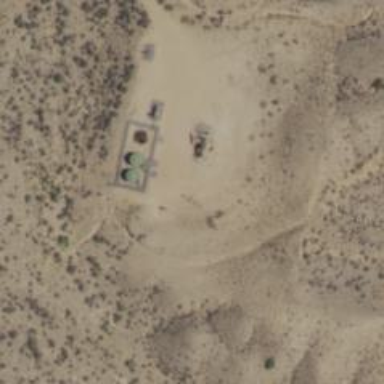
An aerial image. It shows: Storage tank with man-made structure.